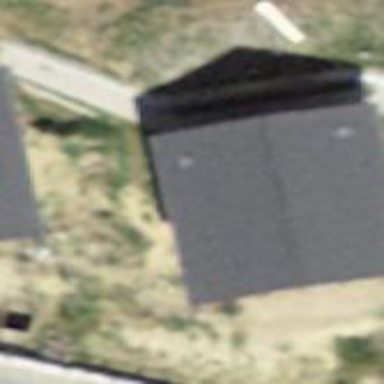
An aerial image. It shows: Simple and straightforward house.